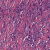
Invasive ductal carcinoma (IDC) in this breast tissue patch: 1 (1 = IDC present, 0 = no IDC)